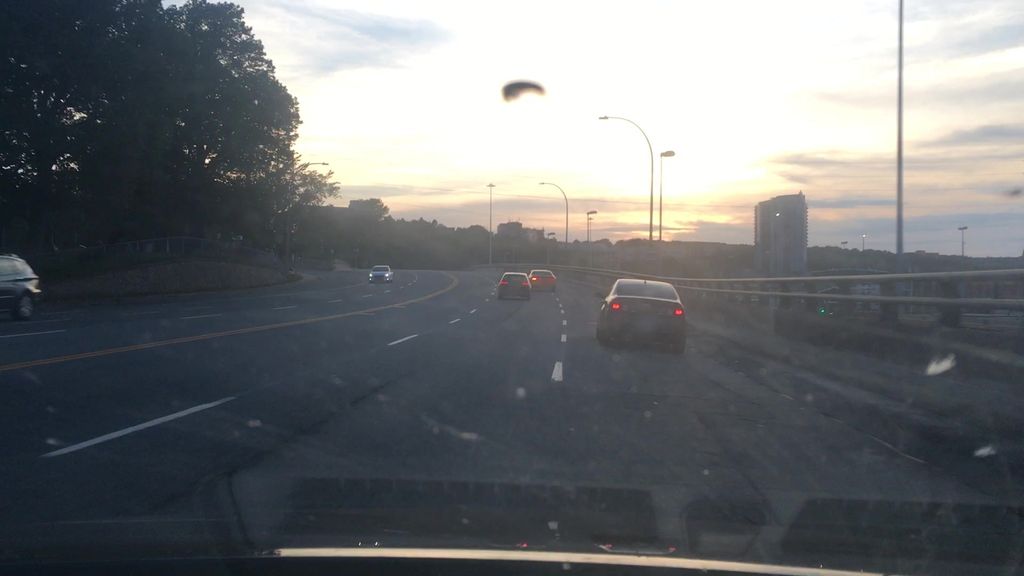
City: halifax